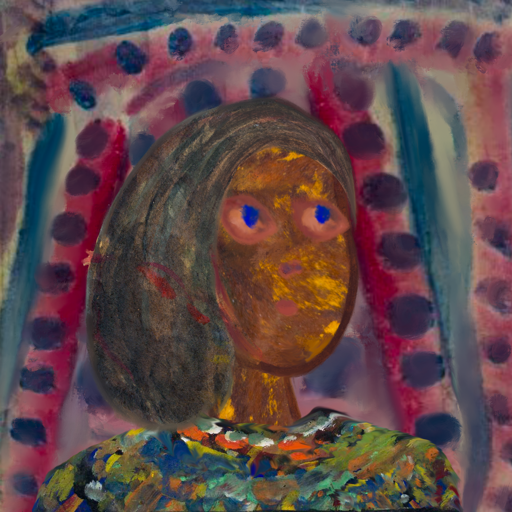
Background: HillGirl, Head And Neck Side: Comrade, Face Side: Mother_And_Son_Mother, Bust: An_Impression, Hair Side: Gypsy_Mother, Head Accessory: Blank, Second Necklace: Blank, Necklace: Blank, Baby: Blank